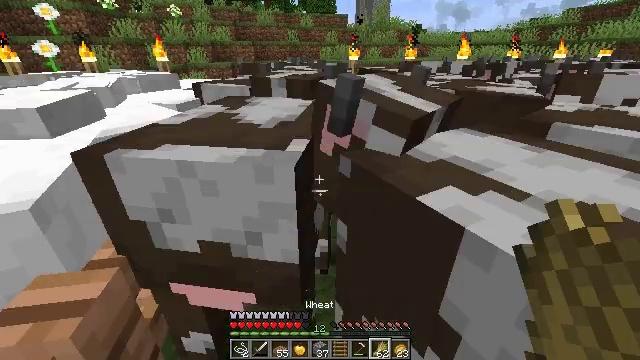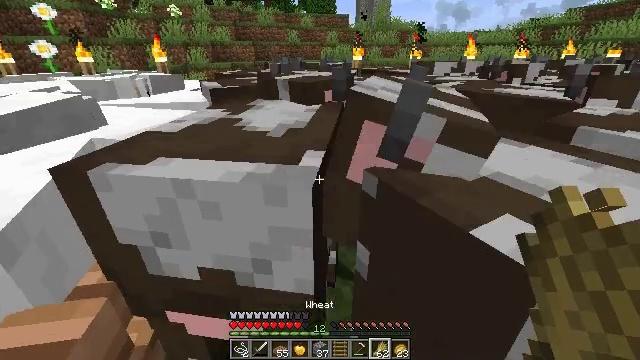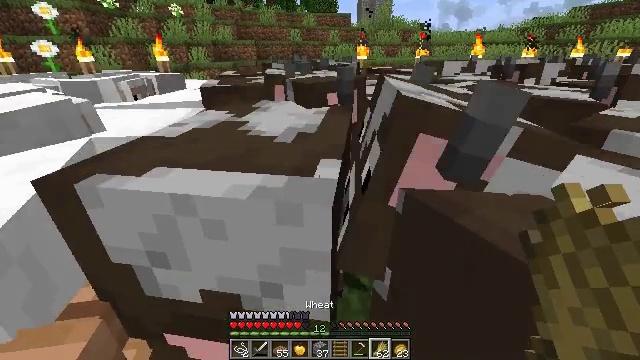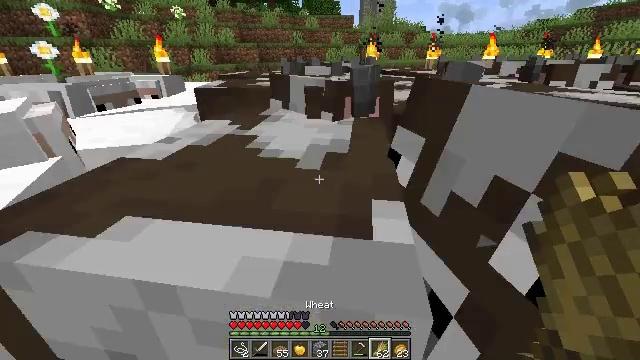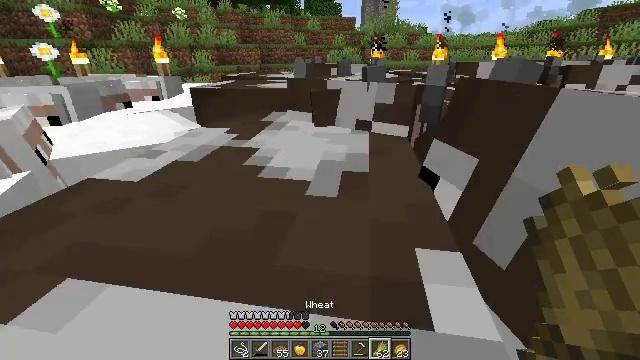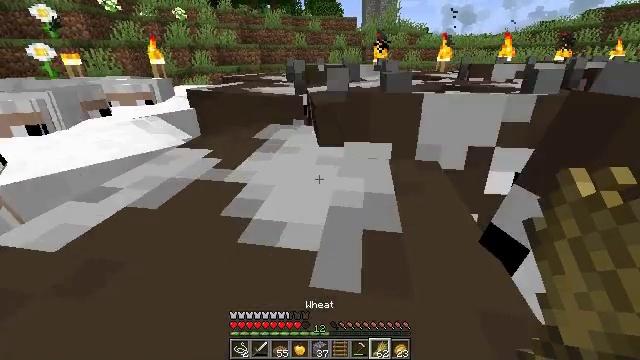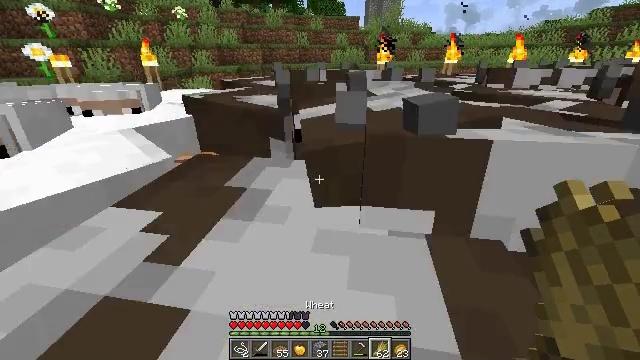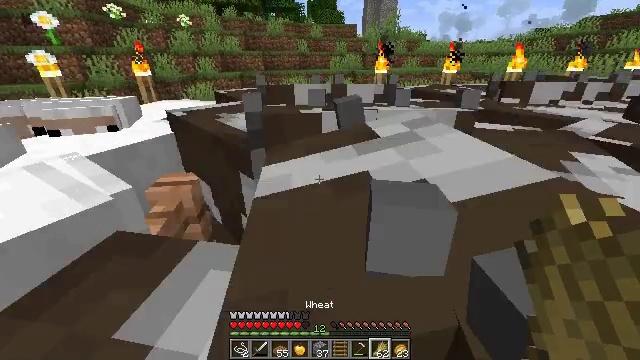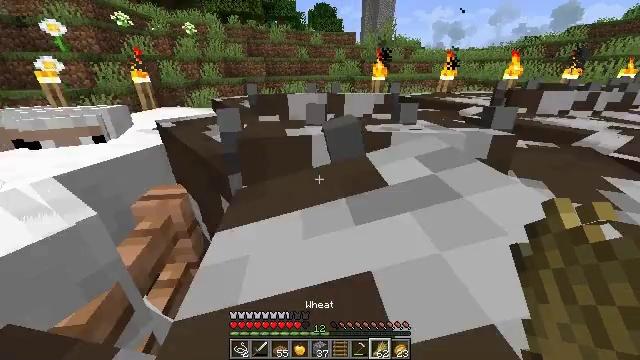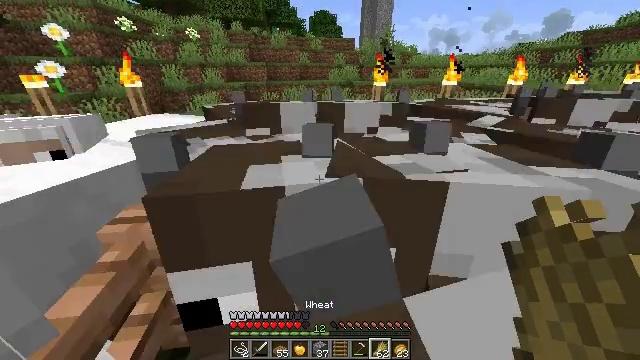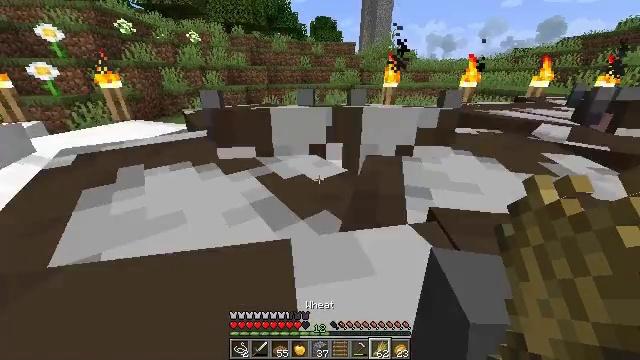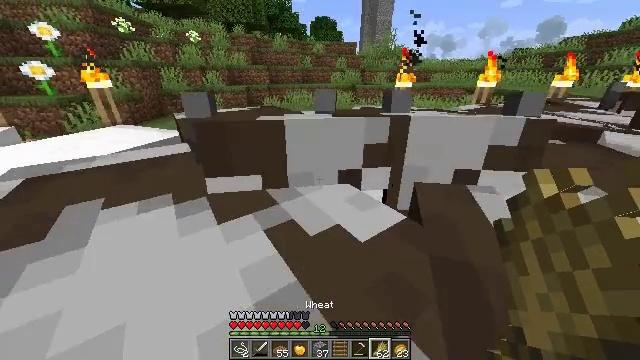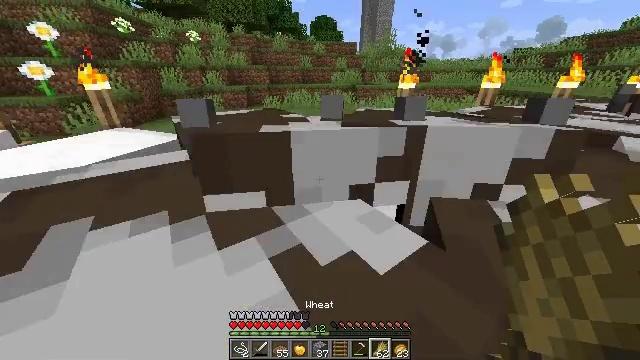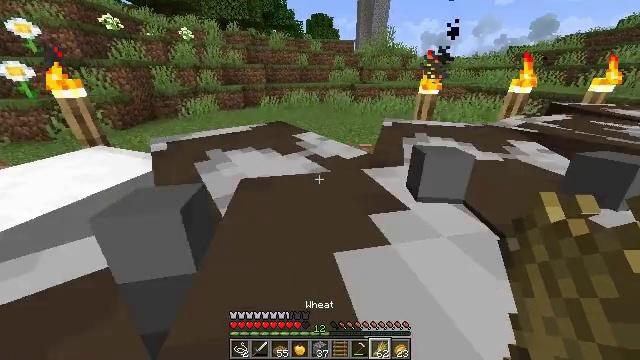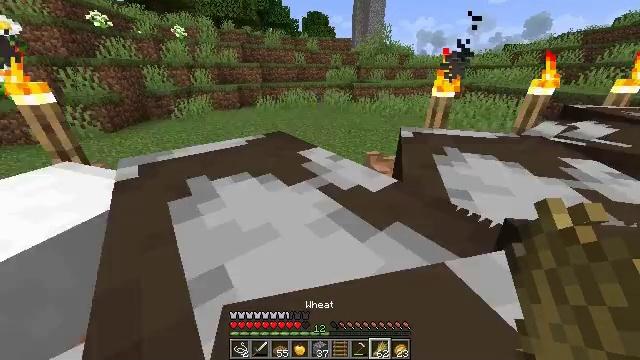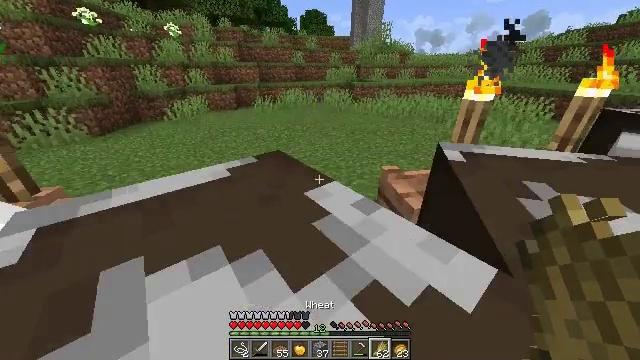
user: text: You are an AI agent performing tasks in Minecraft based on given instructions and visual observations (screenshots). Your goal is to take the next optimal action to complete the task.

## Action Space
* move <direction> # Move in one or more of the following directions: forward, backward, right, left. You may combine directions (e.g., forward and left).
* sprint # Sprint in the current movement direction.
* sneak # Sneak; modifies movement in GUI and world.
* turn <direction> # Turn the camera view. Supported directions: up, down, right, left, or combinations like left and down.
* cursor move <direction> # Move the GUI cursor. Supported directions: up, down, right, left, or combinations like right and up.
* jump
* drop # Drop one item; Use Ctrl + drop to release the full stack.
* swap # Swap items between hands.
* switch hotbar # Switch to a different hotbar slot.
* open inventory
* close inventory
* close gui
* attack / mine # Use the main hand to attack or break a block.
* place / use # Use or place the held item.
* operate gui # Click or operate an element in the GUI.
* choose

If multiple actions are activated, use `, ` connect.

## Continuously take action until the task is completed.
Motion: motion action
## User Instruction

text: Mine the jungle fence gate for materials.
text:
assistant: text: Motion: move forward
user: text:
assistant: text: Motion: move forward
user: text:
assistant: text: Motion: move forward
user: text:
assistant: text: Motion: move forward
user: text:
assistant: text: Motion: move forward
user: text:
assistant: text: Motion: move forward, sprint
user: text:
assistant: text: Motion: move forward, sprint
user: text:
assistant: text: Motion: move forward, sprint
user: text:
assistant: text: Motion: move forward, sprint
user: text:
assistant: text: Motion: move forward, sprint
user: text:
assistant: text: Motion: move forward
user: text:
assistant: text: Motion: move forward
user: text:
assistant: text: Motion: move forward, sprint, turn right
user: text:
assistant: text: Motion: move forward, sprint
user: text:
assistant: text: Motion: move forward, sprint
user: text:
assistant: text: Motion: move forward, sprint
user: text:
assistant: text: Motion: move forward
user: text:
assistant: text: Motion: move forward
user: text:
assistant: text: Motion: move forward
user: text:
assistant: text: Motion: move forward
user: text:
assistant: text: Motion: move forward
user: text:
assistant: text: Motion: move forward
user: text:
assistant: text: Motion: move forward
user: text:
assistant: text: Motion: move forward, turn right and down
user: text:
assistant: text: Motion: move forward and move left, turn right and down
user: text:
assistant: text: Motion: move forward and move left, turn right and down
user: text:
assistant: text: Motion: move left, turn right
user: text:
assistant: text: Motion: move left, turn right
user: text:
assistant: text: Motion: move left, turn right
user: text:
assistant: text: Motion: no_op